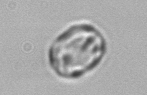
Label: Thalassiosira